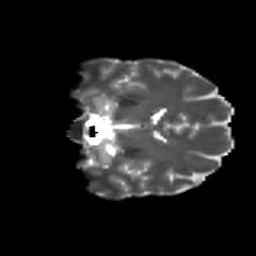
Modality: T2w
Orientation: coronal
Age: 54
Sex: female
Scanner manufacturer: ge
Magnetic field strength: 3 T
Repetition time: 7.8 s
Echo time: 0.0606 s